Frequency: 85000
Velocity: 0,2635
Power: 29,6
Pulse duration: 0,0000001
Pass count: 1
Magnification: 10
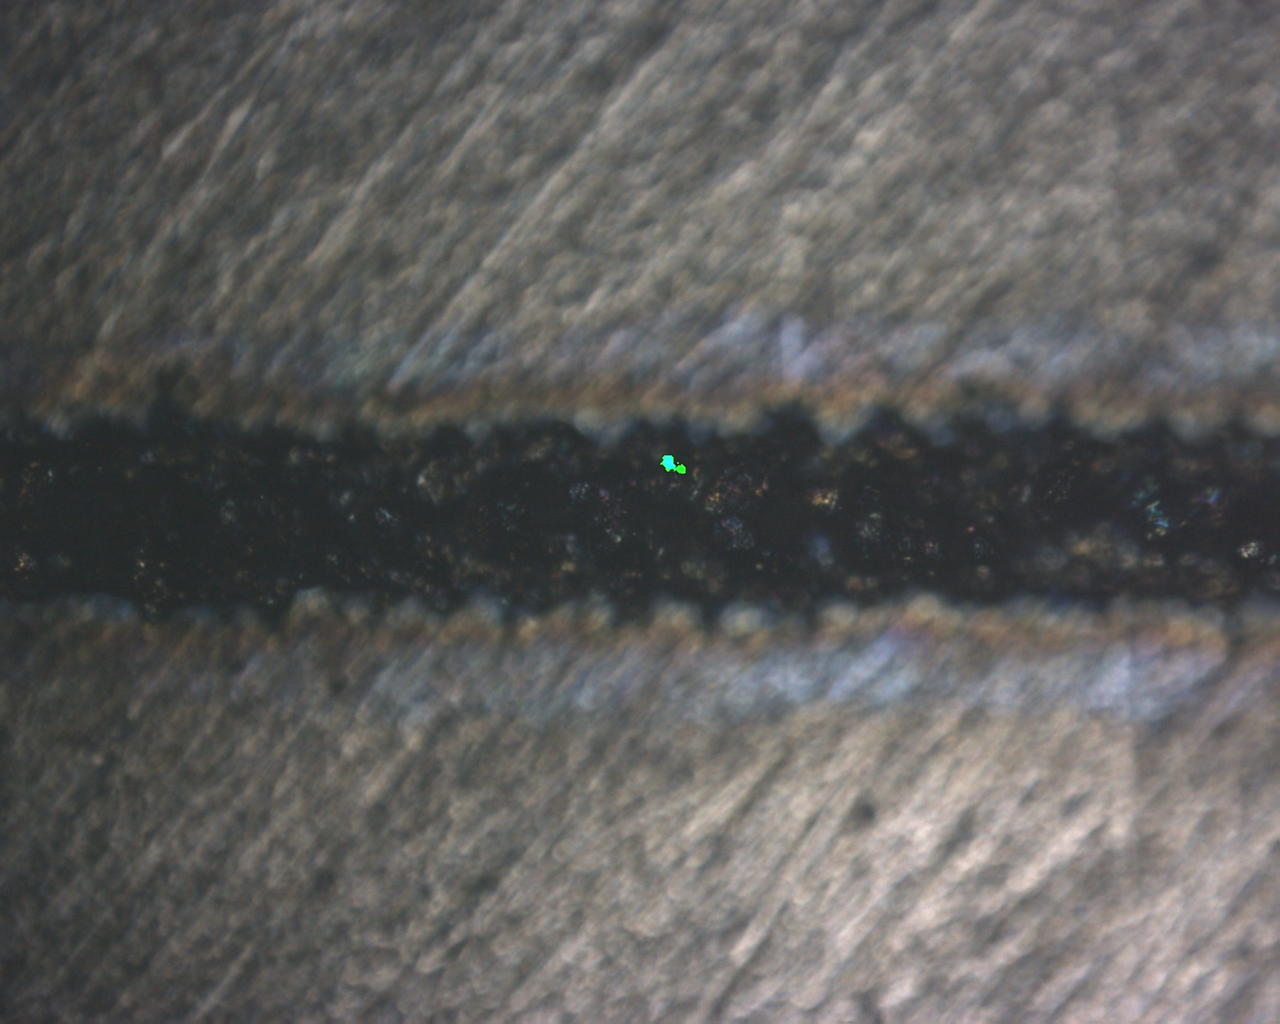
Measured width: 134.769
Other width: 77.553